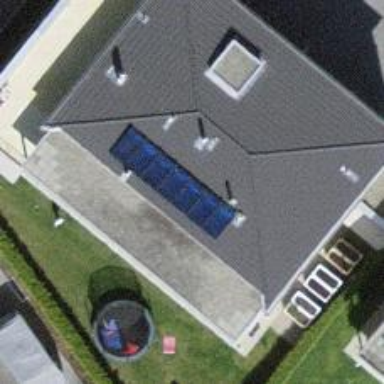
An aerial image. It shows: Solar power generator utilizing photovoltaic technology with solar photovoltaic panels.